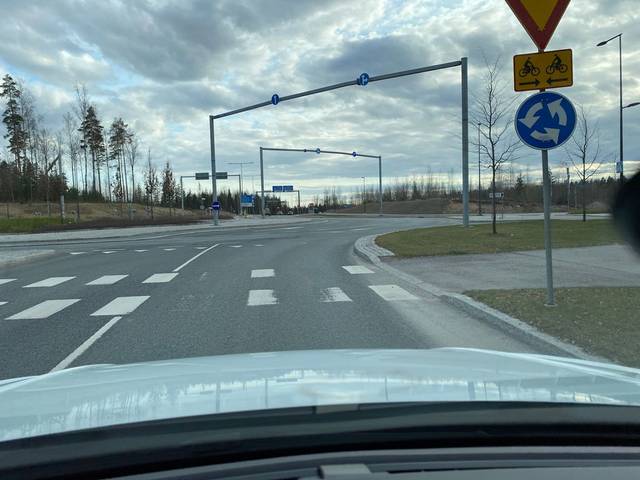
Region: Finland
Coordinates: 60.313, 24.855